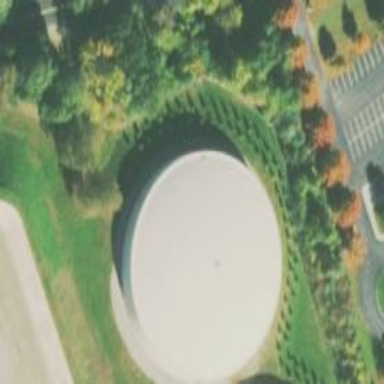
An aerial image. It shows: Building with water storage tank inside.